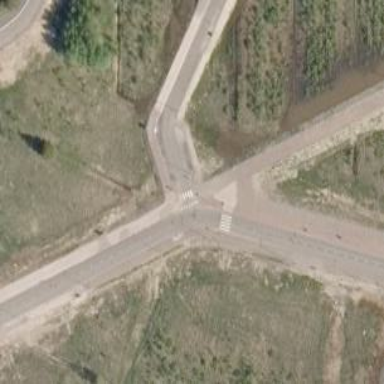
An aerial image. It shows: Crossing on cycleway.